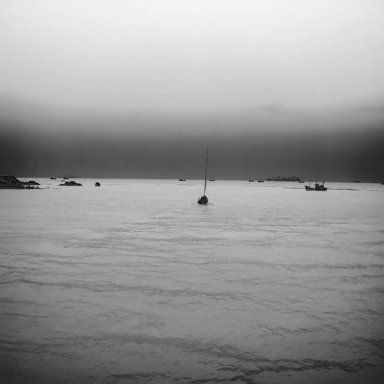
There are eight bulk_carriers in the infrared image.